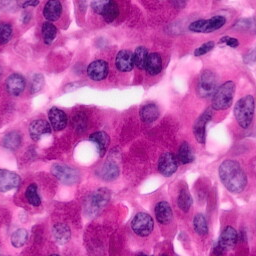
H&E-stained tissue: Pancreatic